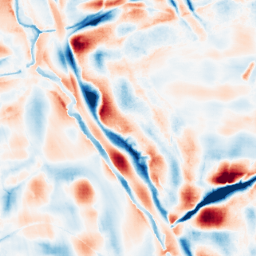
Category: wavelet
Decomposition family: wavelet_biorthogonal
Decomposition parameters: wavelet: bior4.4
level: 5
Upsampling method: sinc_blackman
Upsampling parameters: scale: 4
kernel_size: 8
Upsampling scale: 4